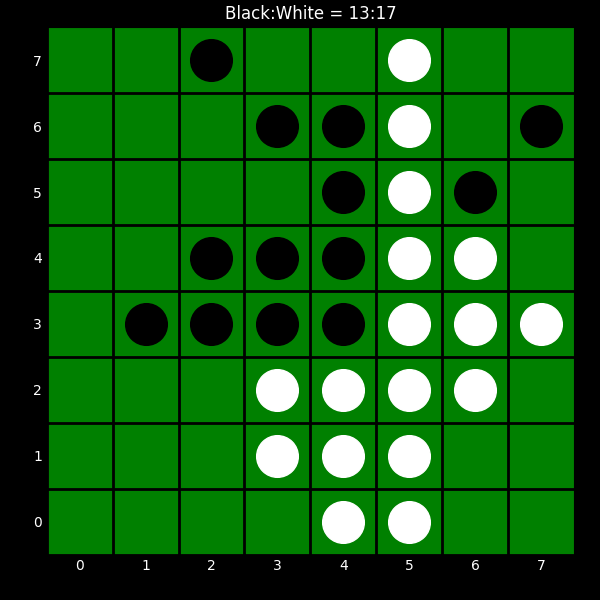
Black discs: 13
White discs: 17